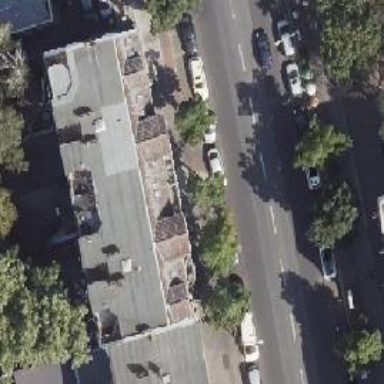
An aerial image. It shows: Restaurant.